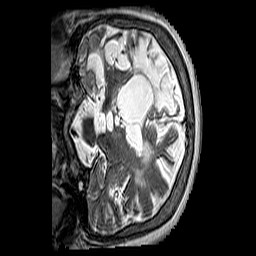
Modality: T2w
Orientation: coronal
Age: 67
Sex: female
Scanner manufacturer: siemens
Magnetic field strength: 3 T
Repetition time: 3.2 s
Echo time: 0.212 s